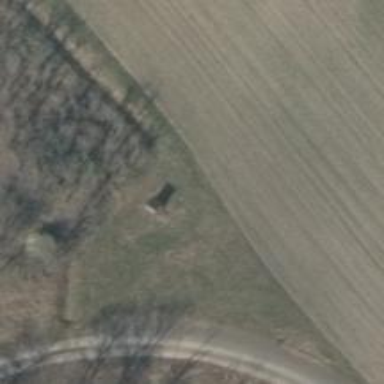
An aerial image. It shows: Hunting stand.